Frequency: 90000
Velocity: 0,279
Power: 9,4
Pulse duration: 0,0000001
Pass count: 1
Magnification: 10
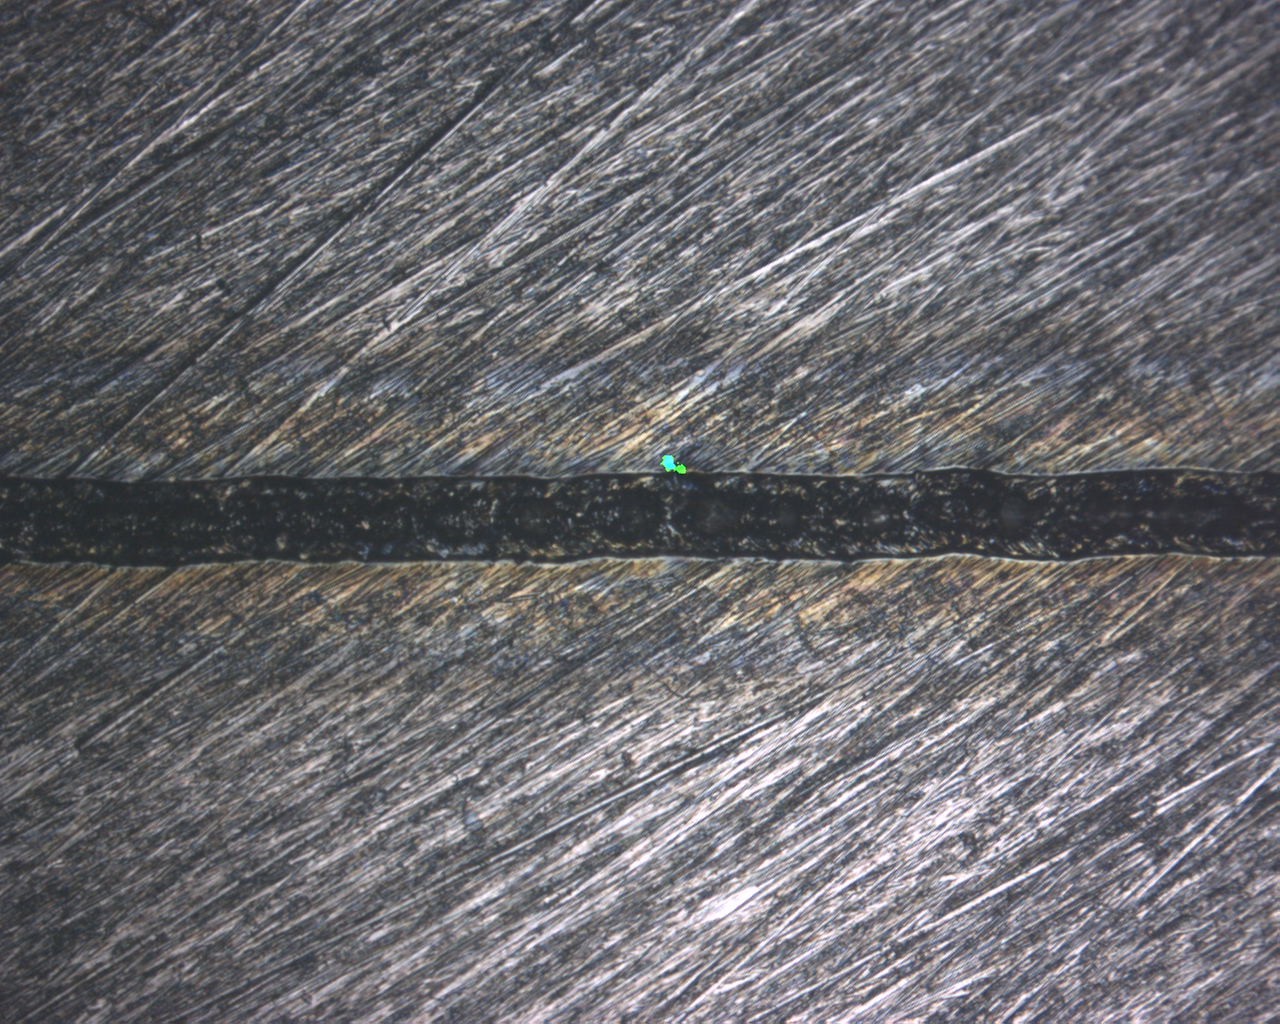
Measured width: 113.195
Other width: 32.116